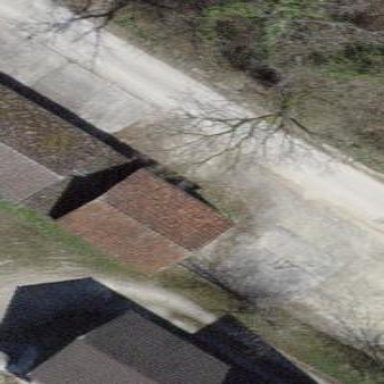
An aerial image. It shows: Garage building.